Interaction volume radius: 10 \u00c5
Interaction volume height: 20 \u00c5
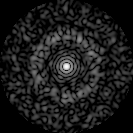
Disorder parameter: 0.8454